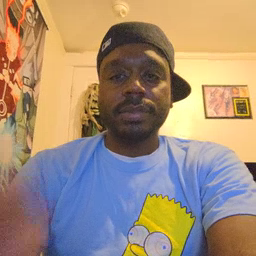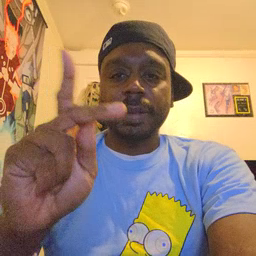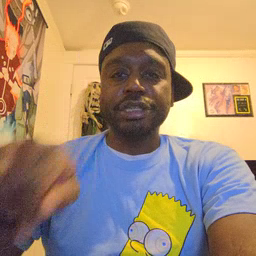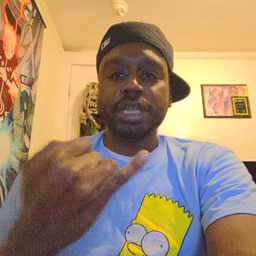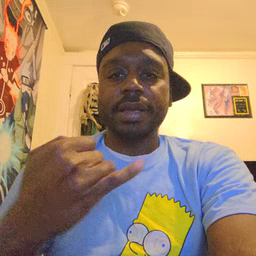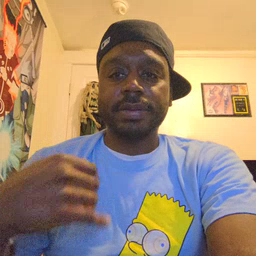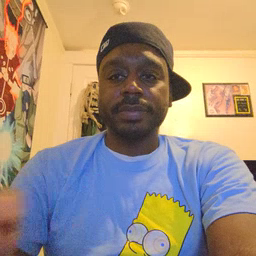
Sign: pajamas